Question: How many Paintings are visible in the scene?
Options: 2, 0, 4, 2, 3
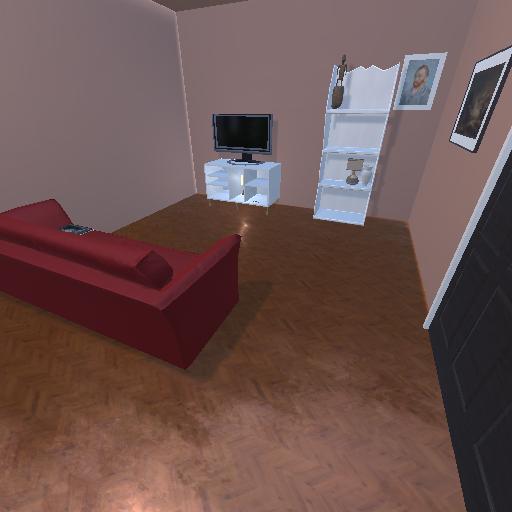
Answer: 2